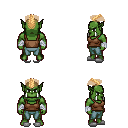
a pixel art fantasy rpg character, male body template, orc, green skin, brown pirate shirt, teal pants, light blonde short mohawk hairstyle, white cloth bandages, white slippers, four views (front, back, left, right), 2x2 character sprite sheet, small pixel art, hard edges, no anti-aliasing